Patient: sex F, age 36
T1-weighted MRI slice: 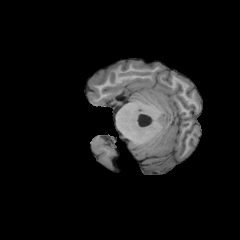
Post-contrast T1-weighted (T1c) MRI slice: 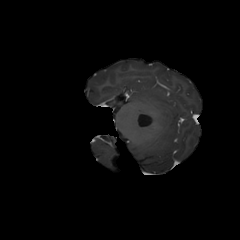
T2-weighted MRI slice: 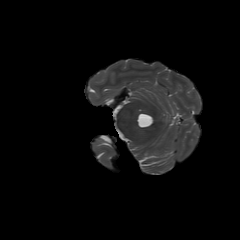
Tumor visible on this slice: no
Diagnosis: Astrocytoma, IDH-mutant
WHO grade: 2